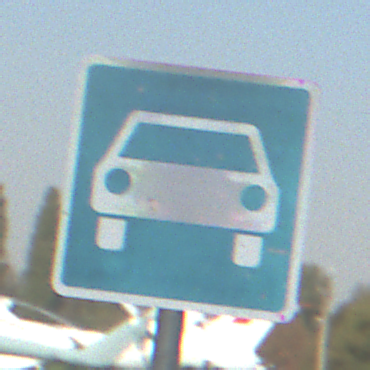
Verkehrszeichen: Kraftfahrstrasse
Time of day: MorningAfternoon
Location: Outdoor (Special)
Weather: Clear
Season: NotSpecified
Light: Natural